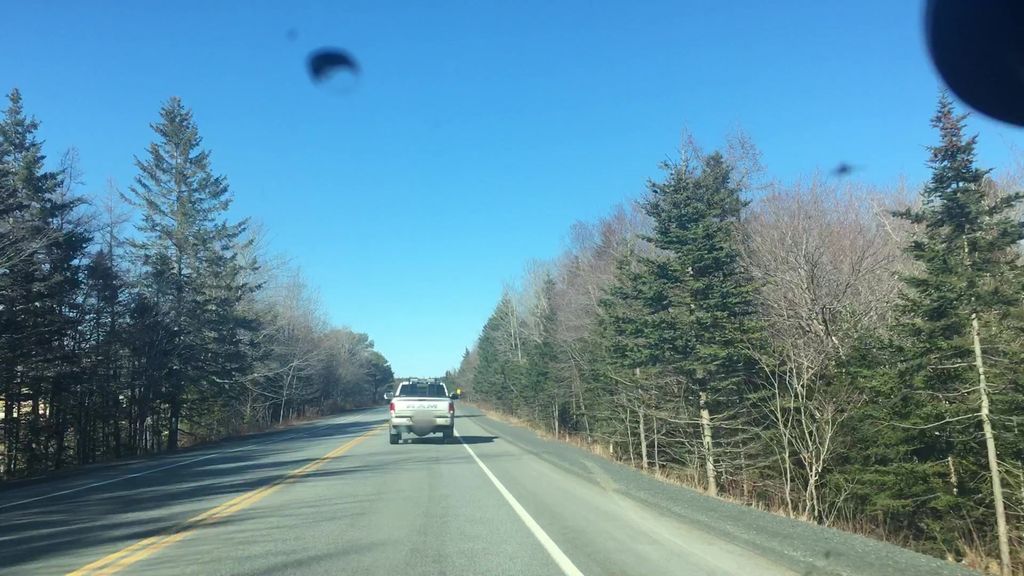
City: halifax